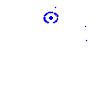
Particle: pion